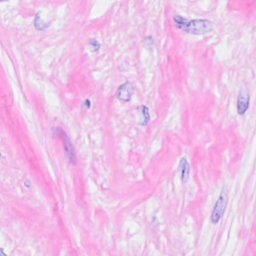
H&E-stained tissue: Breast